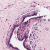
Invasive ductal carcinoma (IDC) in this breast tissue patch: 0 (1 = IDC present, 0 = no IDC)